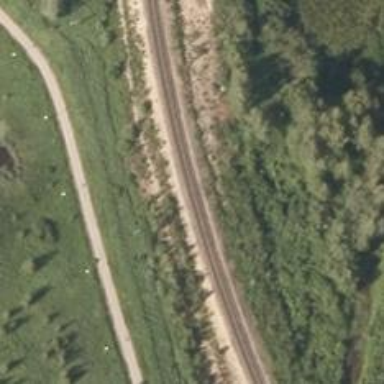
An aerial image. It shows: Railway track classified as B1.